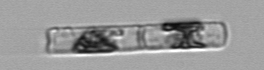
Label: Guinardia_delicatula